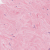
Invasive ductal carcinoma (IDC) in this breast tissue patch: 1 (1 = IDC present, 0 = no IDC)